Question: I have some data spread over two tables. The second table stores the data in line numbers. Is there a way I can show the line numbers in one row instead of many? See screenshot.
'''
SELECT DISTINCT II.FC,
II.GN,
II.PB,
II.DTI,
TL.LINENUMBER,
TL.TEXTLINE
FROM ( ABC.ITD ITD
INNER JOIN
ABC.TEXTLINE TEXTLINE
ON (ITD.DTI = TEXTLINE.TEXTID))
INNER JOIN
ABC.II II
ON (II.ITEMID = ITD.ITEMID)
WHERE (II.FC = 'J') AND (TEXTLINE.TEXTLINE IS NOT NULL)
ORDER BY ITD.DTI ASC
'''
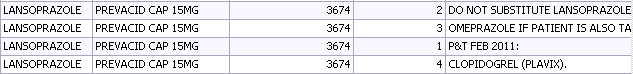
Answer: You'll need to create a function to look up and concatenate the text lines:
'''
CREATE OR REPLACE FUNCTION FN_APPEND_TEXT(idText IN NUMBER) RETURN VARCHAR2
IS
CURSOR crsText IS
SELECT TL.LINENUMBER,
TL.TEXTLINE
FROM ABC.TEXTLINE TL
WHERE TL.TEXTID = idText
AND TL.TEXTLINE IS NOT NULL
ORDER BY TL.LINENUMBER ASC;
strReturn VARCHAR2(4000);
BEGIN
FOR recText IN crsText
LOOP
strReturn := strReturn || recText.TEXTLINE;
END LOOP;
RETURN strReturn;
END FN_APPEND_TEXT;
'''
Then modify your SQL to call the function:
'''
SELECT DISTINCT II.FC,
II.GN,
II.PB,
II.DTI,
FN_APPEND_TEXT(II.DTI) Instructions
FROM ABC.ITD II
WHERE II.FC = 'J'
ORDER BY II.DTI ASC;
'''